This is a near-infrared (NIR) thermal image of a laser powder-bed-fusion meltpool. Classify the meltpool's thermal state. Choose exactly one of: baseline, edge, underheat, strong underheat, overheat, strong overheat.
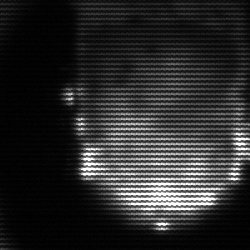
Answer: baseline